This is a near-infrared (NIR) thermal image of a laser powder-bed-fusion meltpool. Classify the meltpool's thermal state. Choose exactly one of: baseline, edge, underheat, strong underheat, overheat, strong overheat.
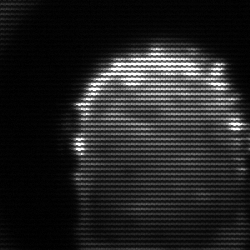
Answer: baseline